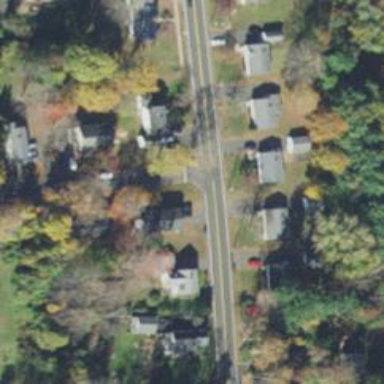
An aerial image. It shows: Road with stop sign.